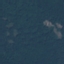
Land use / land cover: Forest